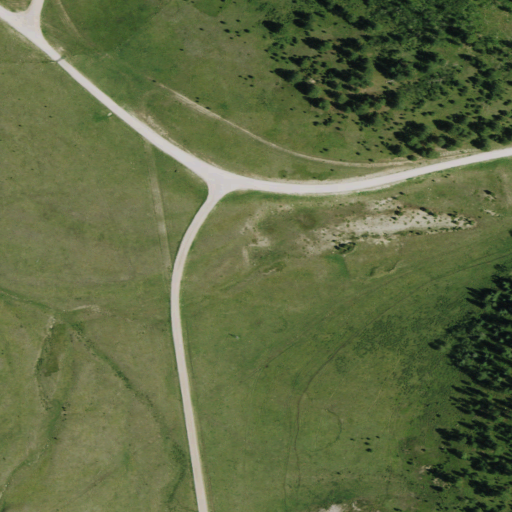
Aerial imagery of valley in South Dakota named Sixmile Draw containing grassland, evergreen forest, and shrub